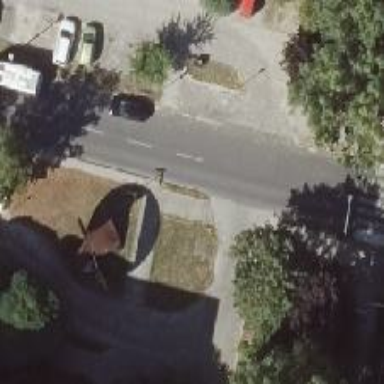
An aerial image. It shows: Tertiary road with asphalt surface. The road has separate sidewalk and lane markings.